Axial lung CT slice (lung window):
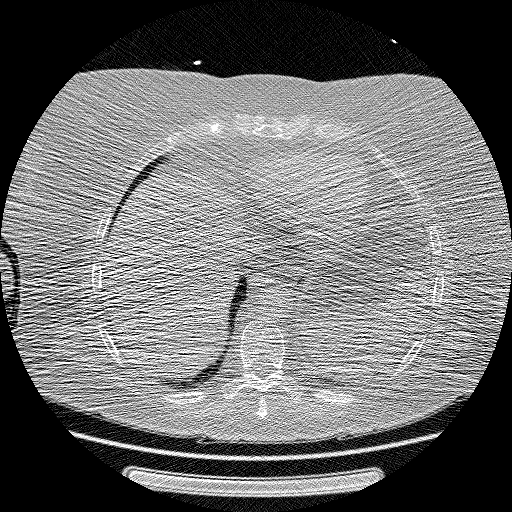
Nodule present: no